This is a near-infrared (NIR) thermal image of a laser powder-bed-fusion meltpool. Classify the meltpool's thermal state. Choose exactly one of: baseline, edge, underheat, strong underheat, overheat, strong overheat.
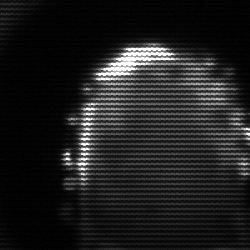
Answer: baseline